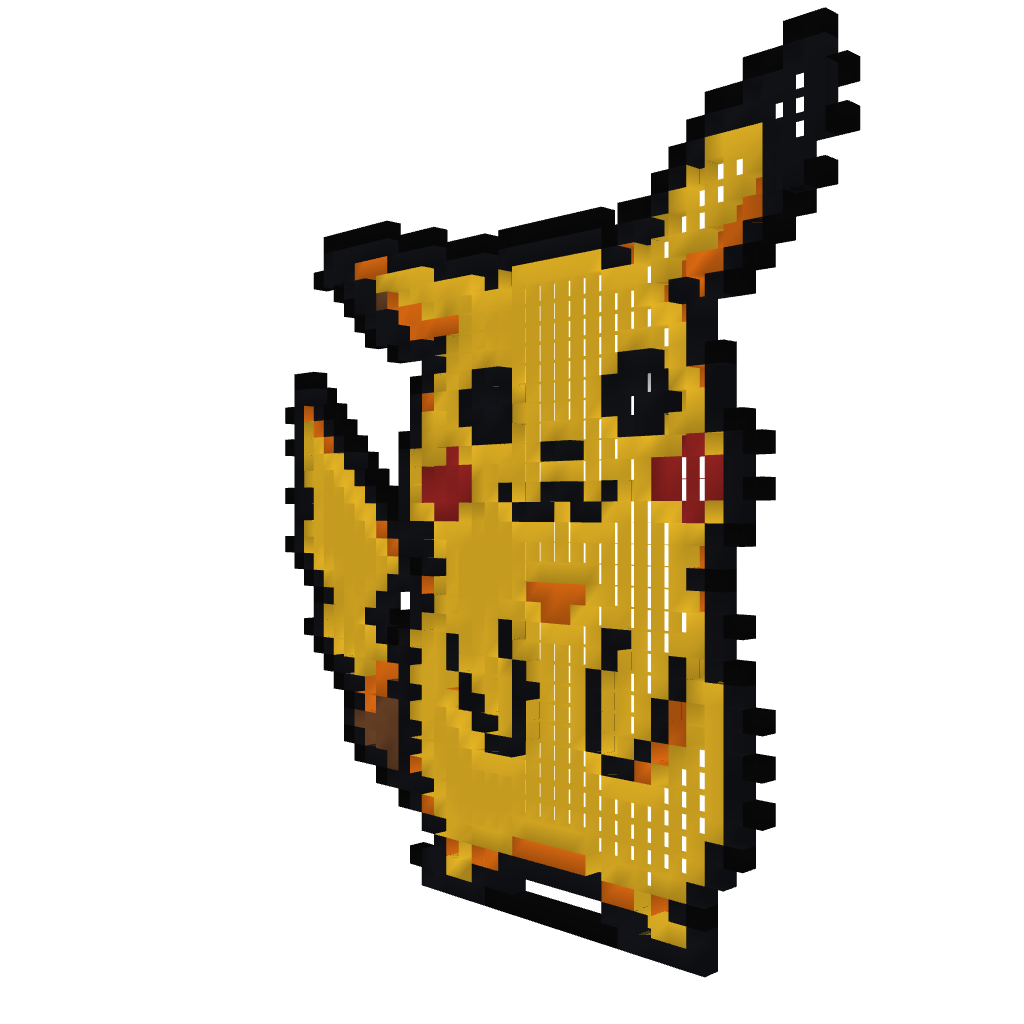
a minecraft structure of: Pikachu